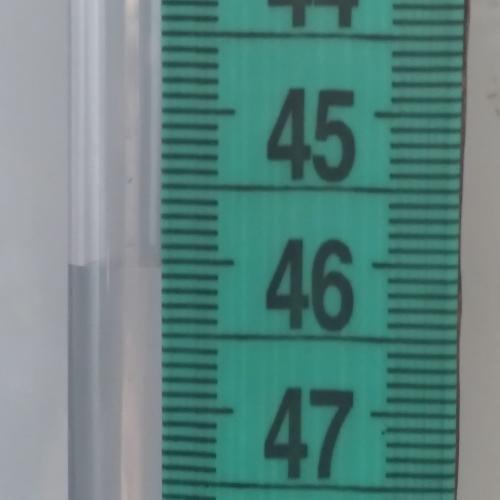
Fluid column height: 46.0 cm